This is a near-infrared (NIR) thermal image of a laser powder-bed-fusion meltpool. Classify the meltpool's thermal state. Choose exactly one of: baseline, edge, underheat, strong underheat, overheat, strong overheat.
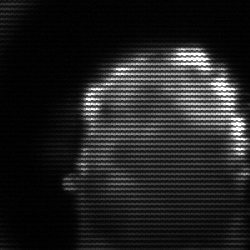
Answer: baseline